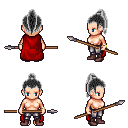
a pixel art fantasy rpg character, female body template, human, light skin, red cape, metal pants, gray long topknot hairstyle, bracelets, maroon shoes, spear, four views (front, back, left, right), 2x2 character sprite sheet, small pixel art, hard edges, no anti-aliasing